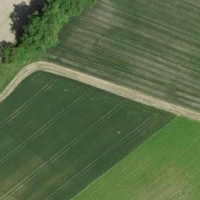
EUNIS habitat code: 52
Species observed at this site:
Phaneroptera falcata